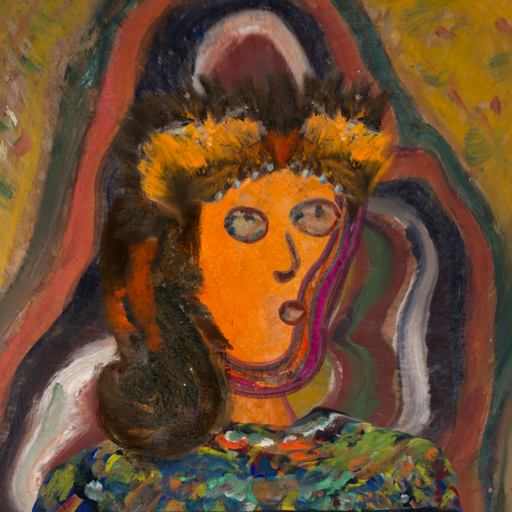
Background: AfterRaid, Head And Neck Side: Hypocrite_w_Hair, Face Side: Orphan, Bust: An_Impression, Hair Side: Gypsy_Queen, Head Accessory: Gypsy_Queen, Second Necklace: Blank, Necklace: Blank, Baby: Blank